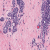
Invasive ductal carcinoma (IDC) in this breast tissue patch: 0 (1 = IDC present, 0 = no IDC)